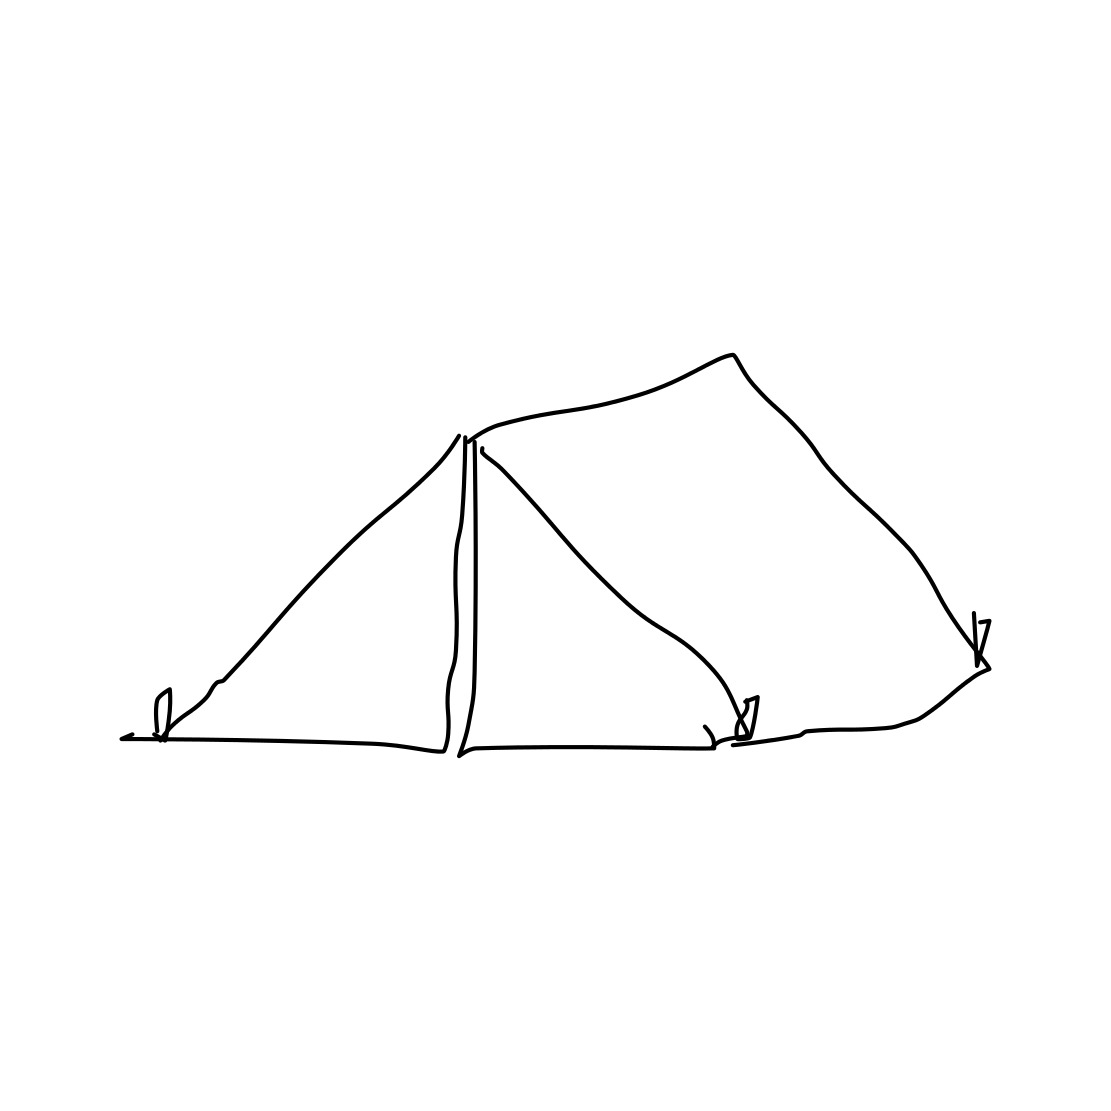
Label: tent